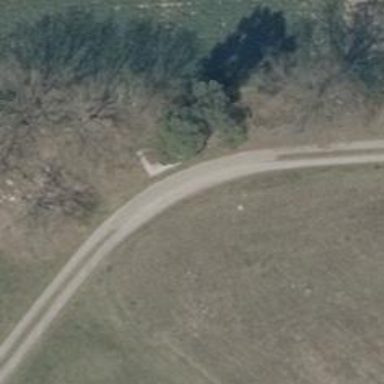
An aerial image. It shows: Picnic shelter providing place for individuals to seek refuge.